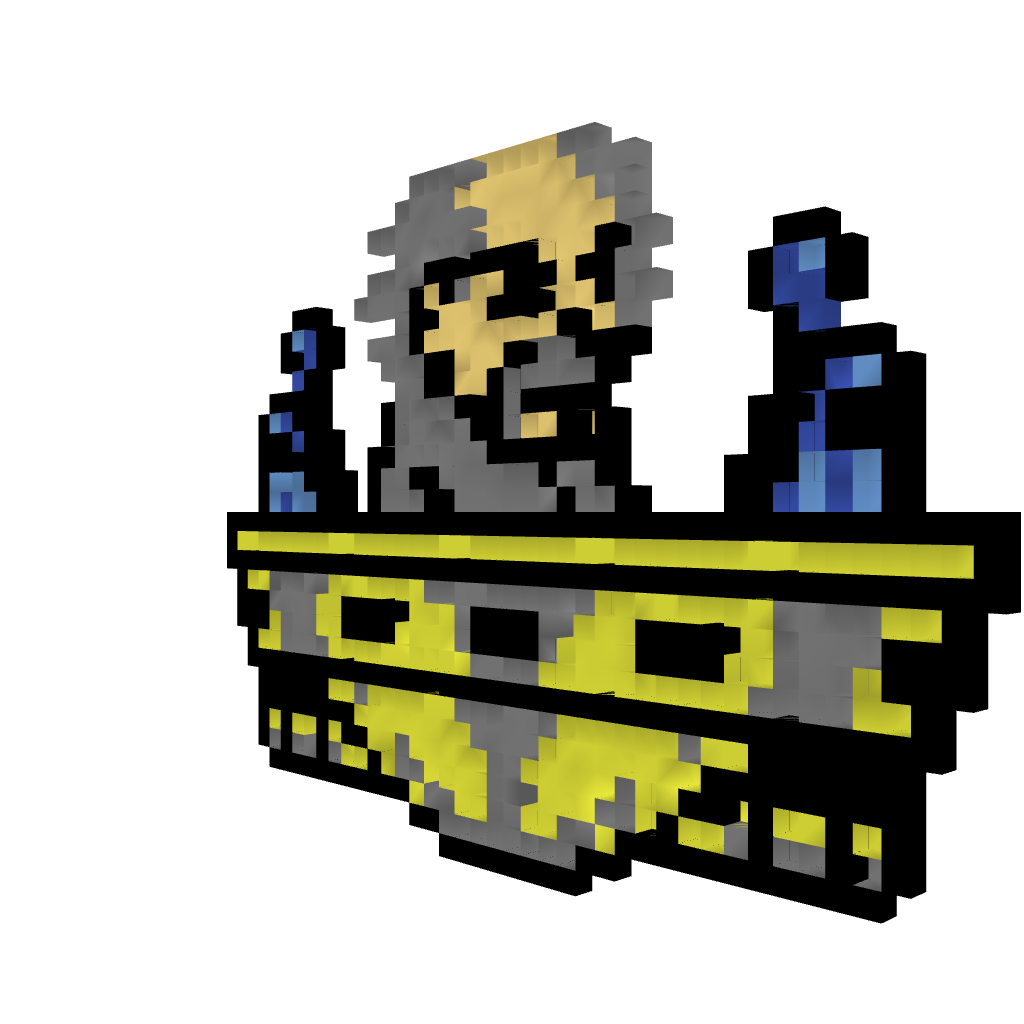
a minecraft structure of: Dr Wily high quality